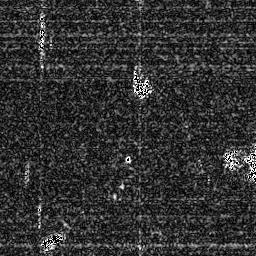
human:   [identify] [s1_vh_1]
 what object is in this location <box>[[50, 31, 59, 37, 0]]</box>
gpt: <ref>1 small ship at the center</ref>

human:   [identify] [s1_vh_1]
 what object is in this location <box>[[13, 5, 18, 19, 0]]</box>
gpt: <ref>1 medium ship at the top left</ref>